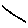
Label: line